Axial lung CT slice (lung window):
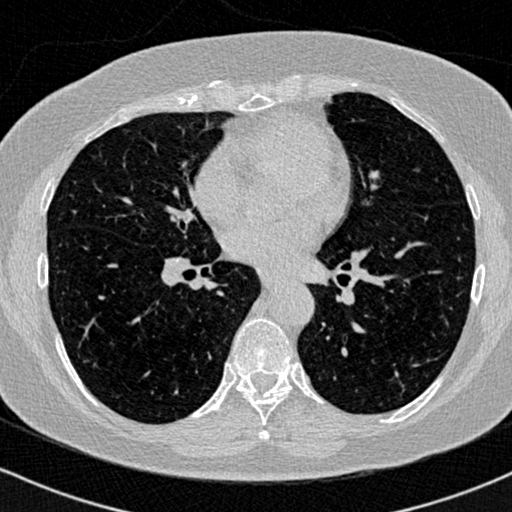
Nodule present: no